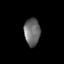
Tissue: lung
Cell type: Epithelial cells
Senescence score: 0.2114
Nuclear area (px): 427
Mean DAPI intensity: 108.052